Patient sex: M
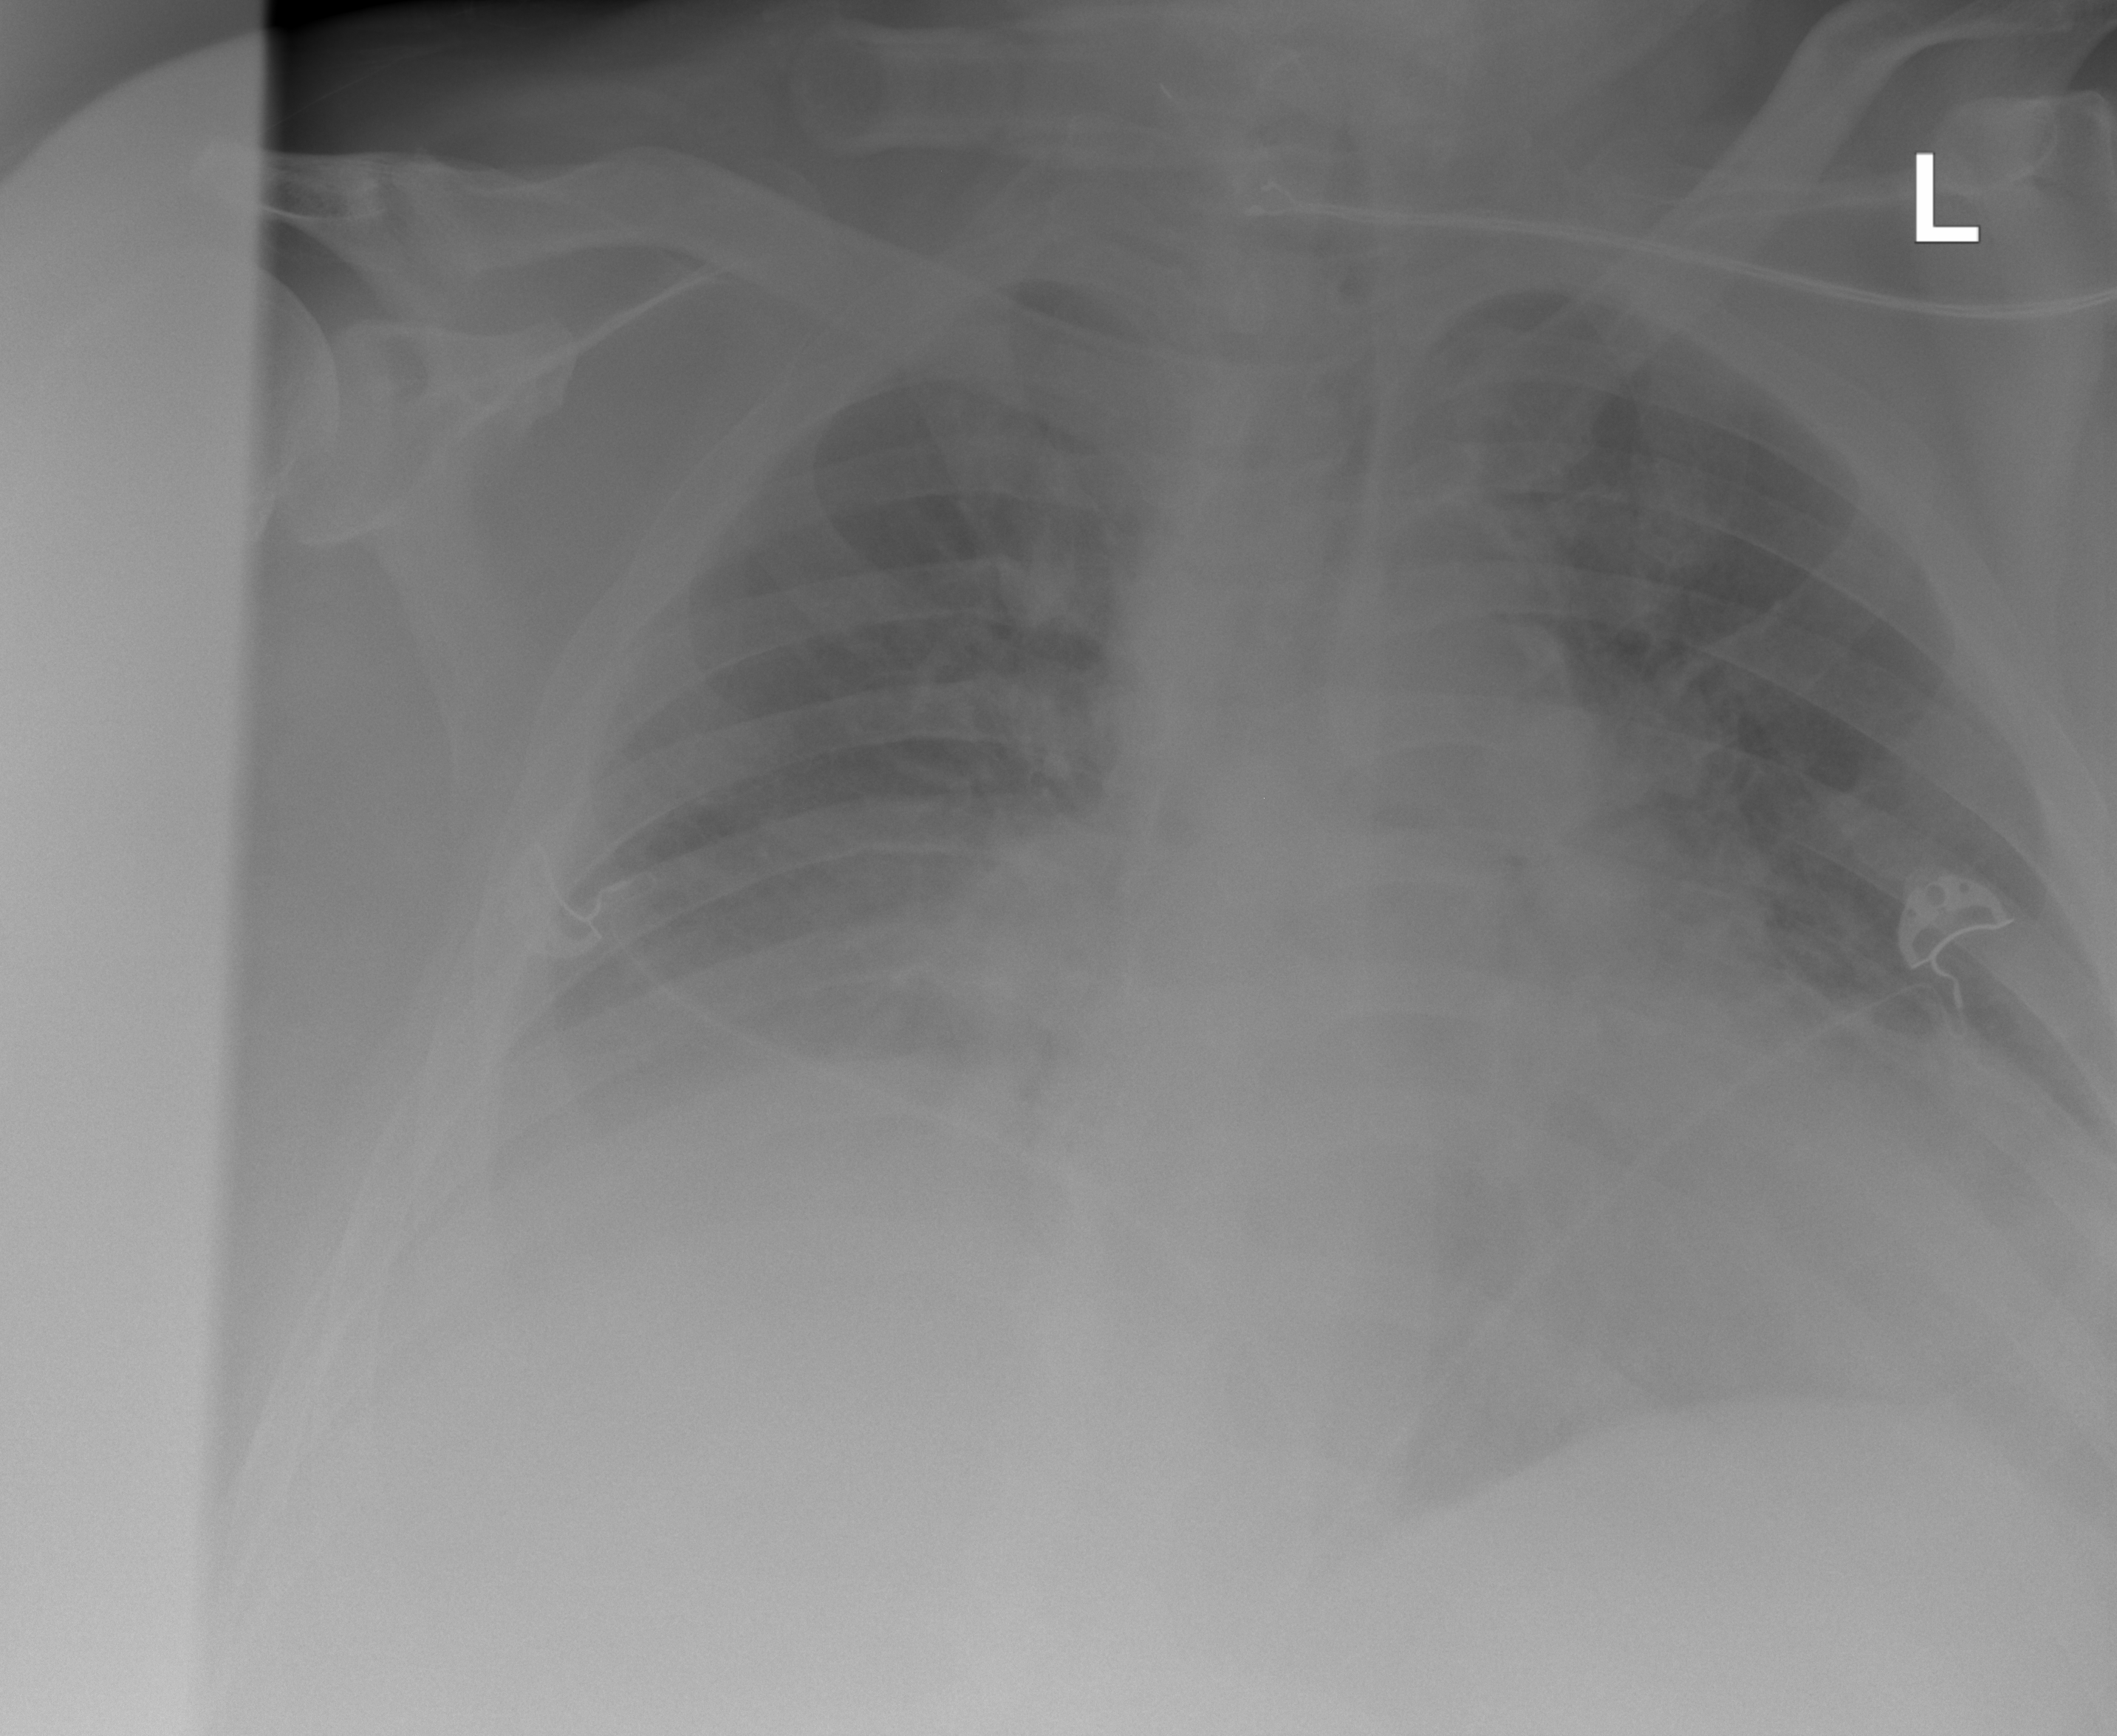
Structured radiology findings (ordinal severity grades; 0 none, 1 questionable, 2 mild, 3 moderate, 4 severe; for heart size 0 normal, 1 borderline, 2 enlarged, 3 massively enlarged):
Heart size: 2
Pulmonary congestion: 3
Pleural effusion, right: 2
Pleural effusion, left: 2
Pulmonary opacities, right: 0
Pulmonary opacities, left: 0
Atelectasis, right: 2
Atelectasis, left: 2